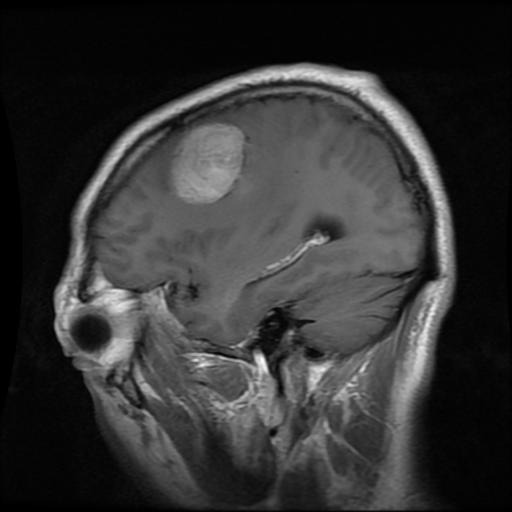
Label: meningioma